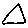
Label: triangle